Question: I'm building a page with a Google MAP that has a side bar with dynamically created divs linked to positions of markers in the map.
I'm using ASP.NET MVC with JQuery and Google Maps API v3.
Here is a look of it.

This page is loaded in a splash window and is generated dynamically.
In the background page the user types a state or city in an input field and in my controller action I search for all people that are located in that area and return a JSON.
I get the JSON and populate the map with markers and then I make the list of divs in the side bar.
I'd like to add a function to those divs that when they are clicked the map will center at the marker.
I came up with an idea for this solution which I could not finish.
I added 'class="clickable"' and the attributes "Lat" and "Lng" with the values equal to the ones in the markers they are related to, and I tried to get their click event with JQuery and then set the map center with its Lat and Lng like this:
'''
$(".clickable div").click(function(){
$('map_canvas').panTo($(this).attr('lat'), $(this).attr('lng'));
}
'''
I had 2 problems with this approach.
- First, I didn't know how to get the map with JQuery.
I found 2 ways using like '$('map_canvas').gMap' but it didn't work. Tried a couple more things that I've found here in Stackoverflow but also didn't work.
Second - The JQuery would not catch the event click from the DIVs.
I tested on Google Chrome console the JQuery code and It worked but then my code would not trigger the click.
I tried something like '$(".clickable div").click(function(){ alert("test"); }' on Google Chrome and it worked, but in my script it did not.
I also tried to add listeners using 'addDomListener' in my code but couldn't get around that either.
Could anyone please give me a light what would be a good way to do this without having to recreate the map when a div is clicked.
I also don't like the idea of adding Lat and Lng attributes to the divs, I don't know if that would work in any browser or if its good practice. I'm just out of solutions to this.
Here is the code I'm using. (I removed some of it to make it shorter and easier to read)
'''
$(document).ready(function () {
//Google Maps API V3 - Prepares the ajaxForm options.
var options = {
beforeSubmit: showRequestPesquisaAdvogados,
success: showResponsePesquisaAdvogados,
type: 'post',
resetForm: false
};
$('#form-pesquisaAdvogado').ajaxForm(options);
//$(".clickable").click(function () { alert($(this).attr('lat')) });
});
function showRequestPesquisaAdvogados(formData, jqForm, options) {
$("#modal-processing-background").show(); //Shows processing splash window
}
function showResponsePesquisaAdvogados(responseText, statusText, xhr, $form) {
$("#modal-processing-background").hide();
//Hide processing window
loadSplashWindow();
CreateMap(responseText);
CreateSideBar(responseText);
}
}
function CreateMap(json) {
var mapOptions = {
center: new google.maps.LatLng(json[0].Endereco.Lat, json[0].Endereco.Lng),
zoom: 5,
mapTypeId: google.maps.MapTypeId.ROADMAP
// marker:true
};
var infoWindow = new google.maps.InfoWindow();
var map = new google.maps.Map(document.getElementById("map-result"), mapOptions);
for (i = 0; i < json.length; i++) {
var data = json[i]
var myLatlng = new google.maps.LatLng(data.Endereco.Lat, data.Endereco.Lng);
var marker = new google.maps.Marker({
position: myLatlng,
map: map,
title: data.Endereco.Logradouro
});
(function (marker, data) {
// Attaching a click event to the current marker
google.maps.event.addListener(marker, "click", function (e) {
// Prepare the infoWindows content.
var contentString = //my content;
infoWindow.setContent(contentString);
infoWindow.open(map, marker);
});
//here I tried to add the listener to the div.
google.maps.event.addDomListener($(".clickable")[i], 'click',
function () {
map.panTo(new google.maps.LatLng($(this).attr('lat'),
$(this).attr('lng')));
});
})(marker, data);
}
}
function CreateSideBar(json) {
$(".sideBarConteiner").empty();
for (i = 0; i < json.length; i++) {
var contentString =
"<div class='clickable' lat='" + data.Endereco.Lat +
"' lng='" + data.Endereco.Lng + "' >" +
//...div's content here
"</div>";
$(".sideBarConteiner").append(contentString);
}
}
'''
If you have any suggestions to make the code better or better practices, since I have only 3 months of experience with programming I might be going in the wrong direction without knowing, so please, feel free to change something if you think it'd be a better way.
I know my post is a bit lenghty, I just wanted to make it clear.
Thank you for your support in advance.
Regards,
Cesar.
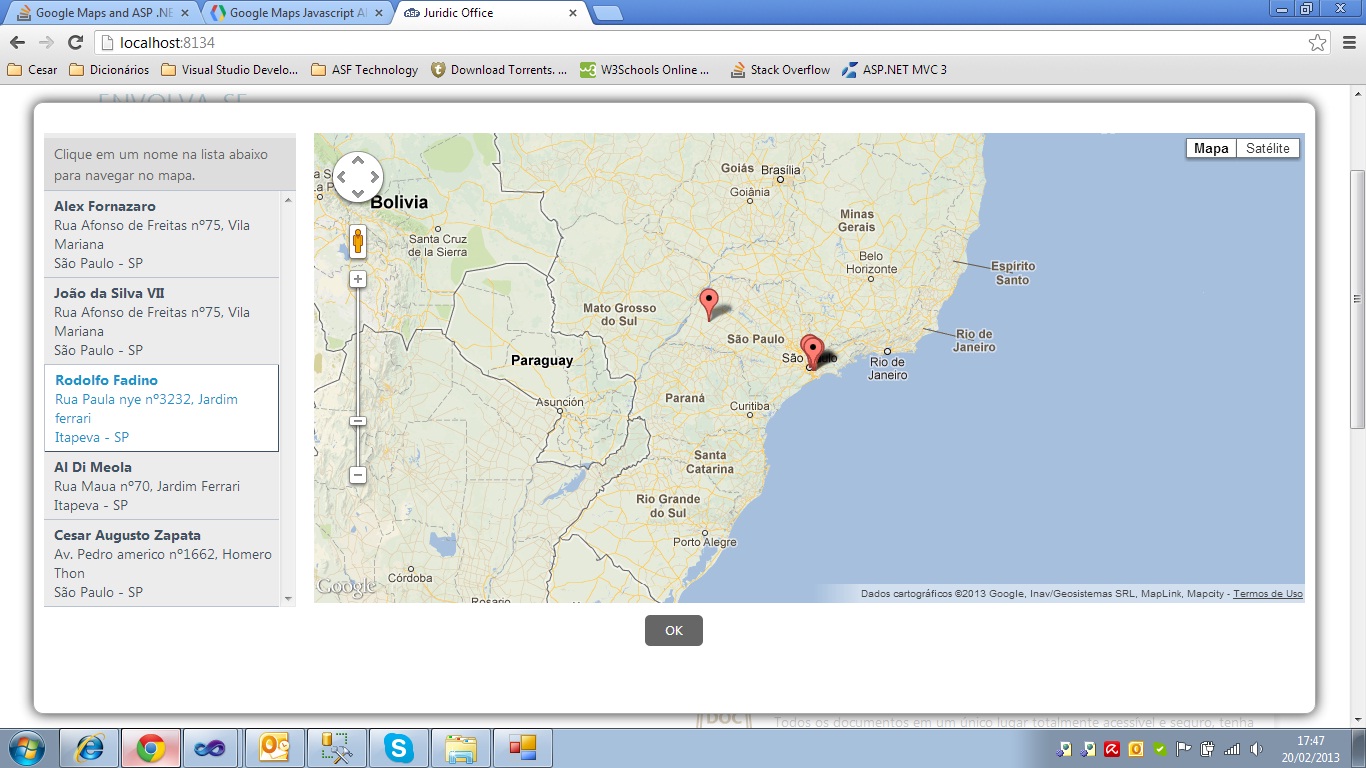
Answer: I've found a way to do this by creating a global variable in javascript and keeping the map information in order to call it again later.
To to this I just added a var "map" right at the top of the .
'''
<script type="text/javascript">
$.ajaxSetup({ cache: false }); //Forces IE to renew the cash for ajax.
var zoom = 8;
var mapOptions, map;
'''
And then call a method to pan to the right point.
I added the properties Lat and Lng to the div and then pass the div in the javascript function and get the attributes from it.
'''
function CreateSideBar(json) {
$(".sideBarConteiner").empty();
for (i = 0; i < json.length; i++) {
var contentString =
"<div class='clickable' data-lat='" + data.Endereco.Lat +
"' data-lng='" + data.Endereco.Lng + "' onclick='MarkerFocus(this)'>" +
//...div's content here
"</div>";
$(".sideBarConteiner").append(contentString);
}
}
'''
And in my function:
'''
function MarkerFocus(obj) {
var myLatlng =
new google.maps.LatLng($(obj).attr('data-lat'), $(obj).attr('data-lng'));
map.panTo(myLatlng);
}
'''
It worked for me. I hope it helps you too.
Thanks to all for the help and support.
Cesar